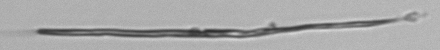
Label: fiber